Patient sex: M
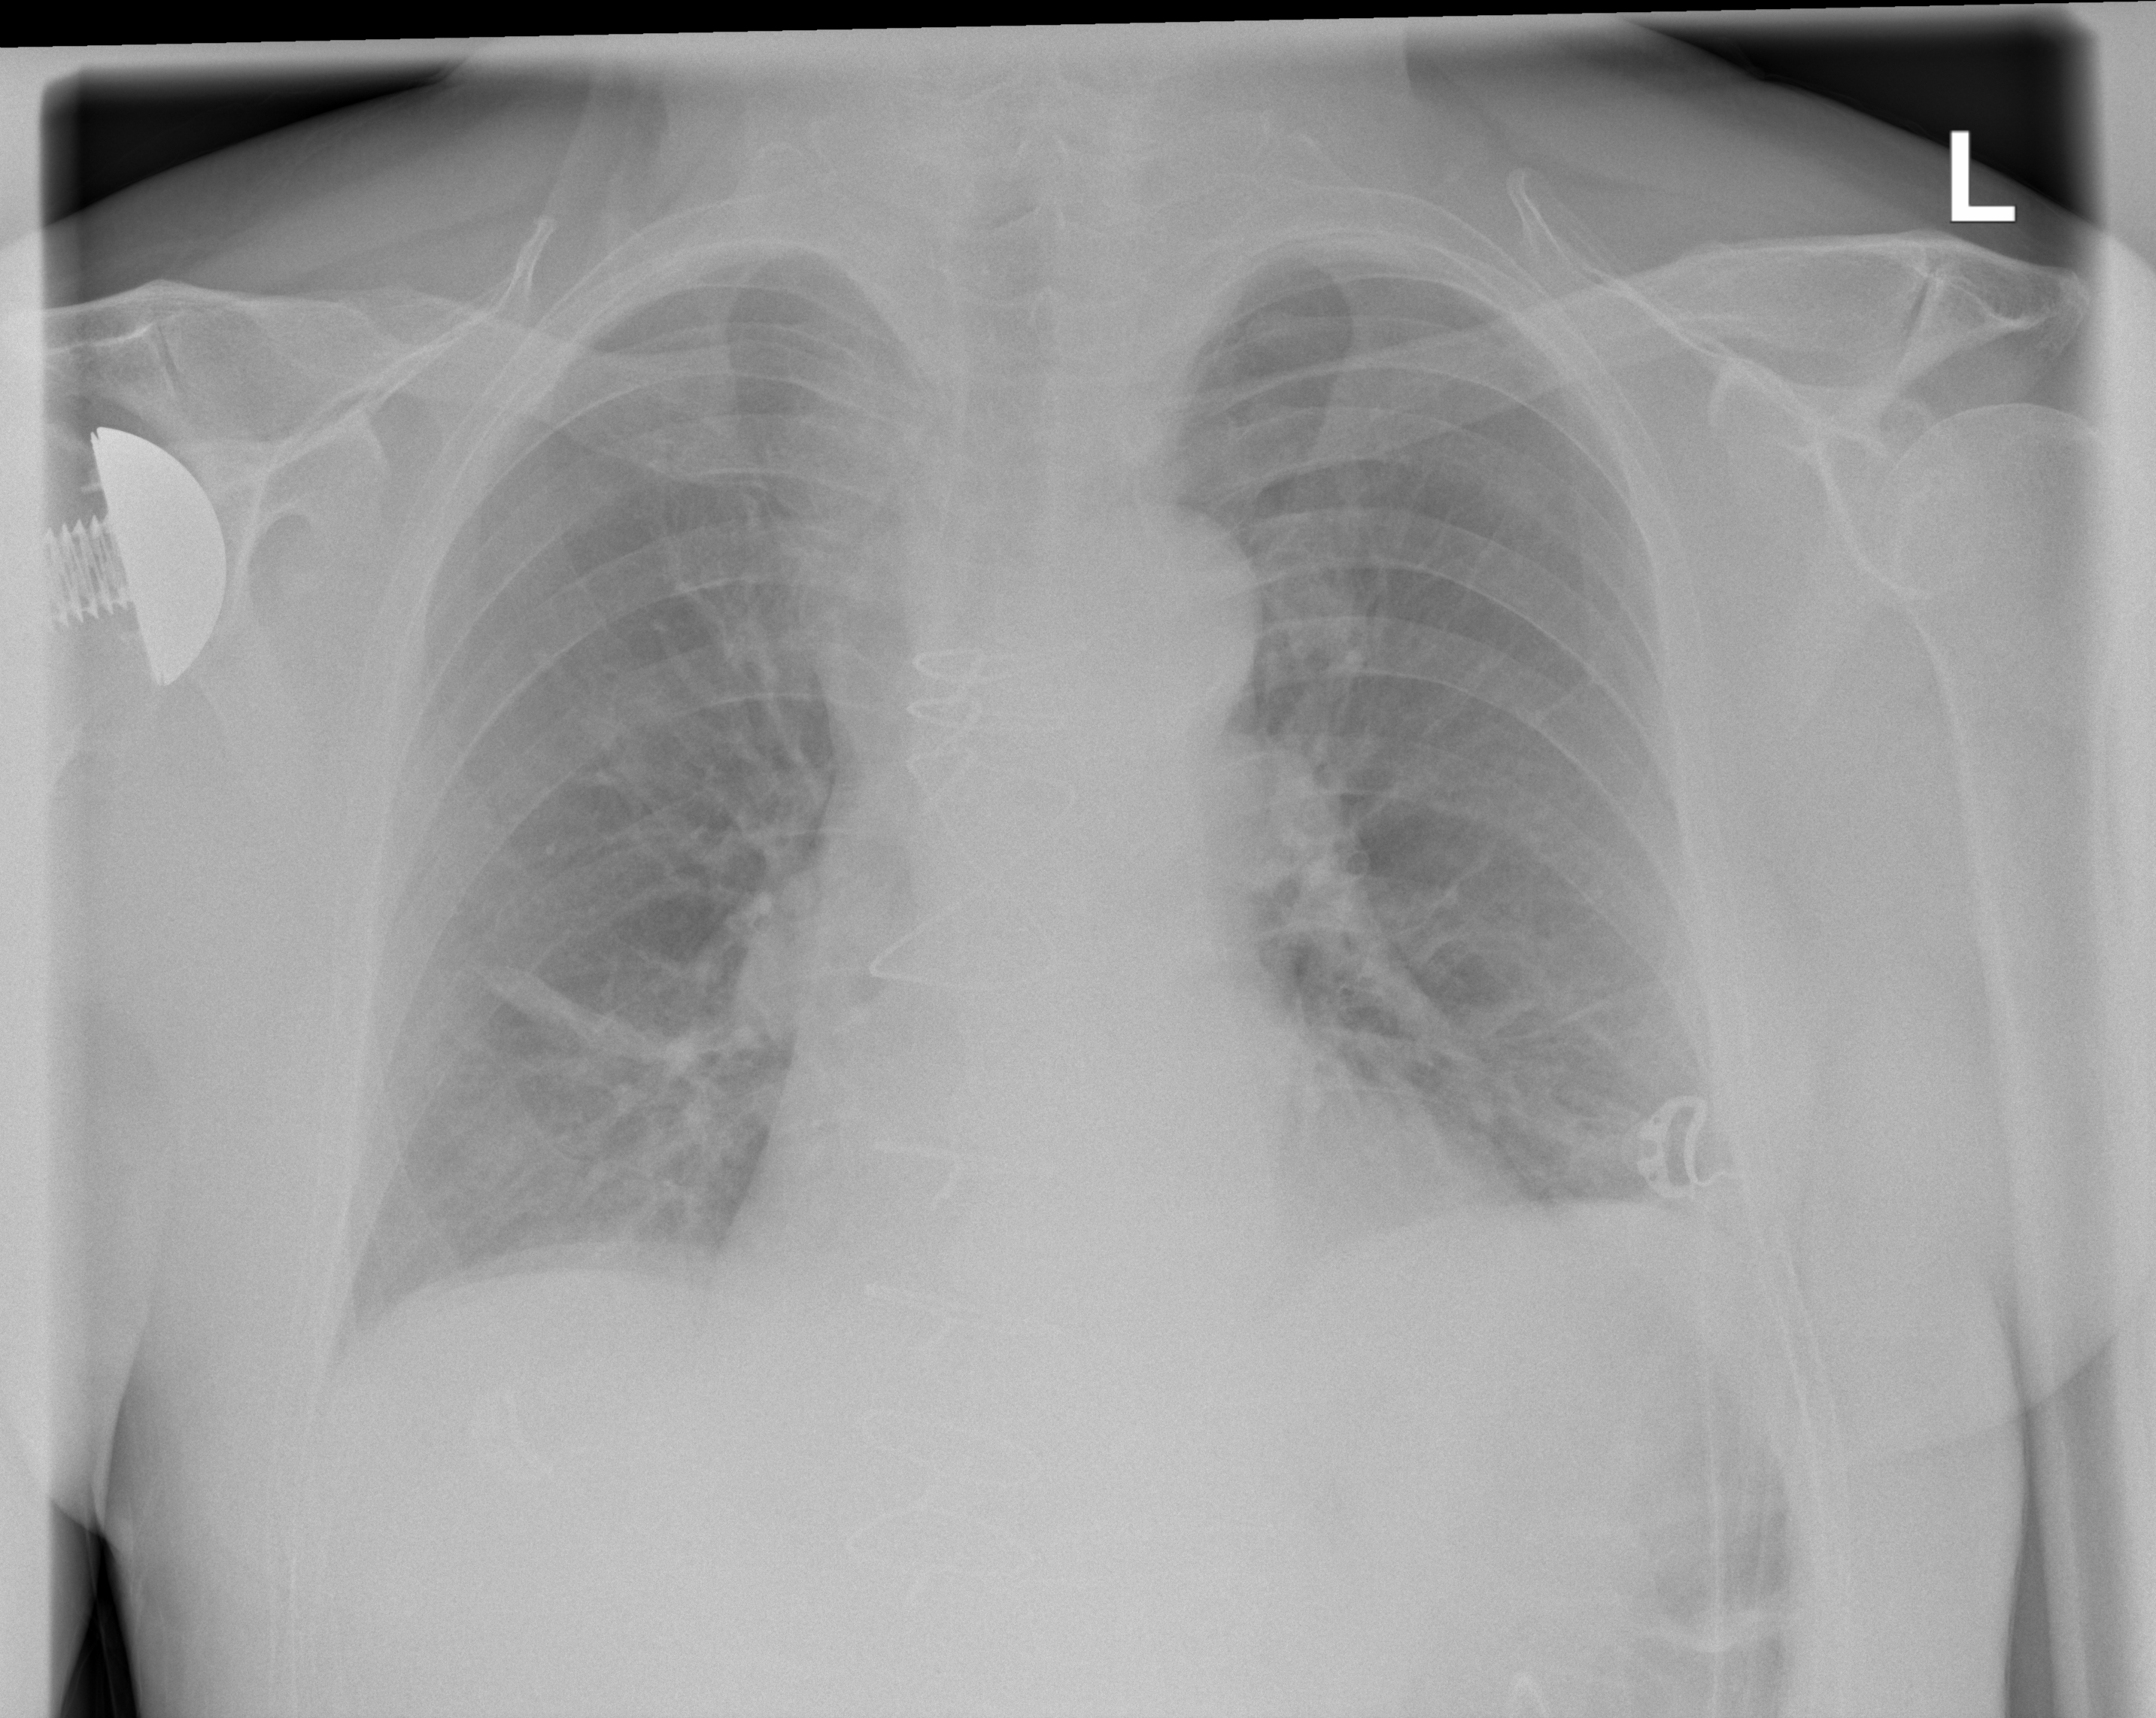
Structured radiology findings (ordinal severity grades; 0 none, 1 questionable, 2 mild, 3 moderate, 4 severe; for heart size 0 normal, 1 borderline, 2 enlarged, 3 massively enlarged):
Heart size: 0
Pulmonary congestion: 0
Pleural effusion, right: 0
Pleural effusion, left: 1
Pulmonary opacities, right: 0
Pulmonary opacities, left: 0
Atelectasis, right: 2
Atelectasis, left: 2